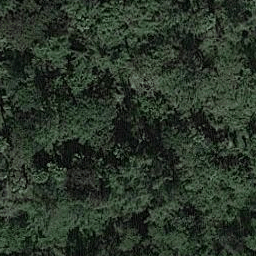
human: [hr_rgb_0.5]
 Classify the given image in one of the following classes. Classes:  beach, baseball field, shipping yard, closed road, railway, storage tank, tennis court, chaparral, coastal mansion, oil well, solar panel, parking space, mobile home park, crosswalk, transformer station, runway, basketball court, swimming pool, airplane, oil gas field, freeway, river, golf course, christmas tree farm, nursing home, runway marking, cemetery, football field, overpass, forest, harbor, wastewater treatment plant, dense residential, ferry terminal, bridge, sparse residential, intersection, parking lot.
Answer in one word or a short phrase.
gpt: forest